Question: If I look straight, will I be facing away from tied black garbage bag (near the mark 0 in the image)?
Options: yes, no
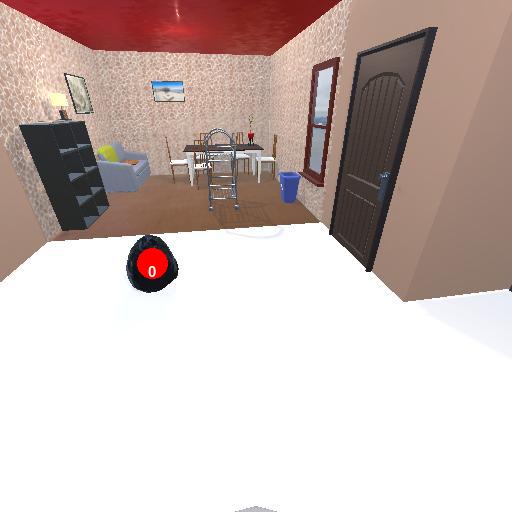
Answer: yes